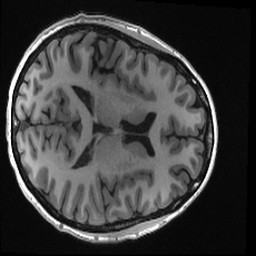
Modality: T1w
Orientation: axial
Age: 33
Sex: female